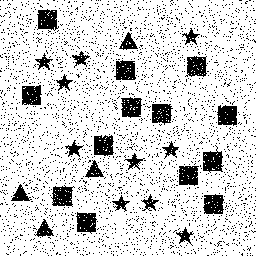
Squares: 13
Triangles: 4
Stars: 10
Total shapes: 27